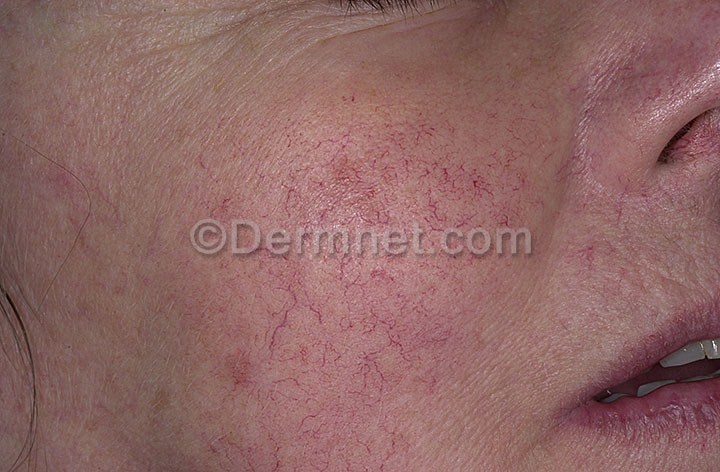
Disease: Acne and Rosacea Photos